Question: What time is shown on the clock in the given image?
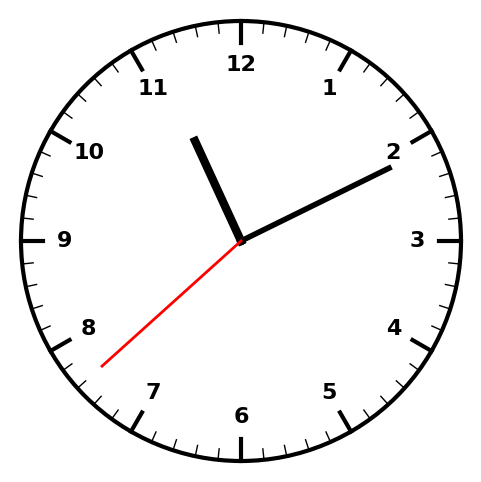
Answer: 11:10:38